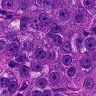
Metastatic tissue present: yes